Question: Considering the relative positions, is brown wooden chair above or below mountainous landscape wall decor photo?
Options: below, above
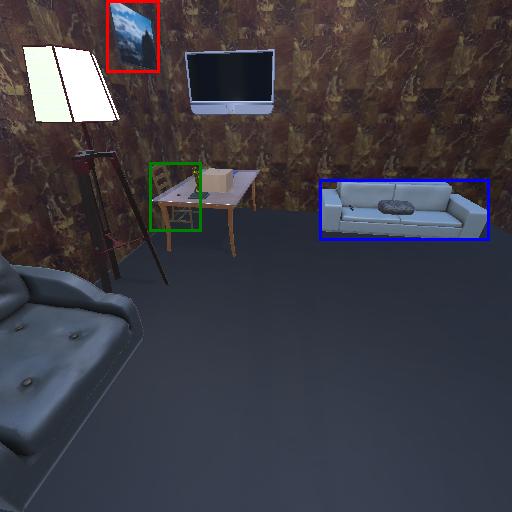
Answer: below